Question: I'm surprised this hasn't been asked and answered before.. I searched for hours and couldn't find an answer..
I have a tabbarcontroller with 6 viewcontrollers. Because of this, the more tab is displayed and the other two viewcontrollers now reside in the more view. The issue is, I can set tabbar item images to the first 4 viewcontrollers but anything outside of that I get a index out of bounds which makes sense since the other two are no longer part of the tabBar.items's index.
How can I add tabbar item images to the items in the more controller??
'''
UITabBar *tabBar = tbc.tabBar;
UITabBarItem *tabBarItem1 = [tabBar.items objectAtIndex:0];
UITabBarItem *tabBarItem2 = [tabBar.items objectAtIndex:1];
UITabBarItem *tabBarItem3 = [tabBar.items objectAtIndex:2];
UITabBarItem *tabBarItem4 = [tabBar.items objectAtIndex:3];
UITabBarItem *tabBarItem5 = [tabBar.items objectAtIndex:4];
tabBarItem1.selectedImage = [[UIImage imageNamed:@"news"] imageWithRenderingMode:UIImageRenderingModeAlwaysOriginal];
tabBarItem1.image = [[UIImage imageNamed:@"news"] imageWithRenderingMode:UIImageRenderingModeAlwaysOriginal];
tabBarItem1.title = @"Reports";
tabBarItem2.selectedImage = [[UIImage imageNamed:@"content"] imageWithRenderingMode:UIImageRenderingModeAlwaysOriginal];
tabBarItem2.image = [[UIImage imageNamed:@"content"] imageWithRenderingMode:UIImageRenderingModeAlwaysOriginal];
tabBarItem2.title = @"Media Articles";
tabBarItem3.selectedImage = [[UIImage imageNamed:@"map_marker"] imageWithRenderingMode:UIImageRenderingModeAlwaysOriginal];
tabBarItem3.image = [[UIImage imageNamed:@"map_marker"] imageWithRenderingMode:UIImageRenderingModeAlwaysOriginal];
tabBarItem3.title = @"Map of Reports";
tabBarItem4.selectedImage = [[UIImage imageNamed:@"twitter"] imageWithRenderingMode:UIImageRenderingModeAlwaysOriginal];
tabBarItem4.image = [[UIImage imageNamed:@"twitter"] imageWithRenderingMode:UIImageRenderingModeAlwaysOriginal];
tabBarItem4.title = @"BFRO News";
tabBarItem5.selectedImage = [[UIImage imageNamed:@"help"] imageWithRenderingMode:UIImageRenderingModeAlwaysOriginal];
tabBarItem5.image = [[UIImage imageNamed:@"help"] imageWithRenderingMode:UIImageRenderingModeAlwaysOriginal];
tabBarItem5.title = @"FAQs";
'''

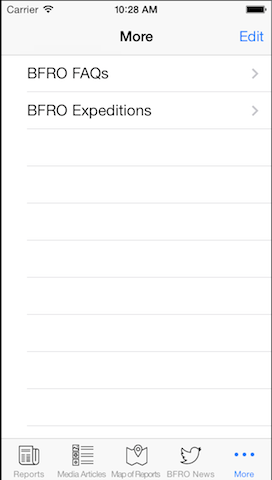
Answer: I figured it out. I am able to add images to the more table using the code below:
'''
UITableView *view = (UITableView *)tabBarController.moreNavigationController.topViewController.view;
if ([[view visibleCells] count] > 0) {
[[[[view visibleCells] objectAtIndex:0] imageView] setImage:[UIImage imageNamed:@"help"]];
[[[[view visibleCells] objectAtIndex:1] imageView] setImage:[UIImage imageNamed:@"camping_tent"]];
}
'''